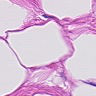
Metastatic tissue present: no